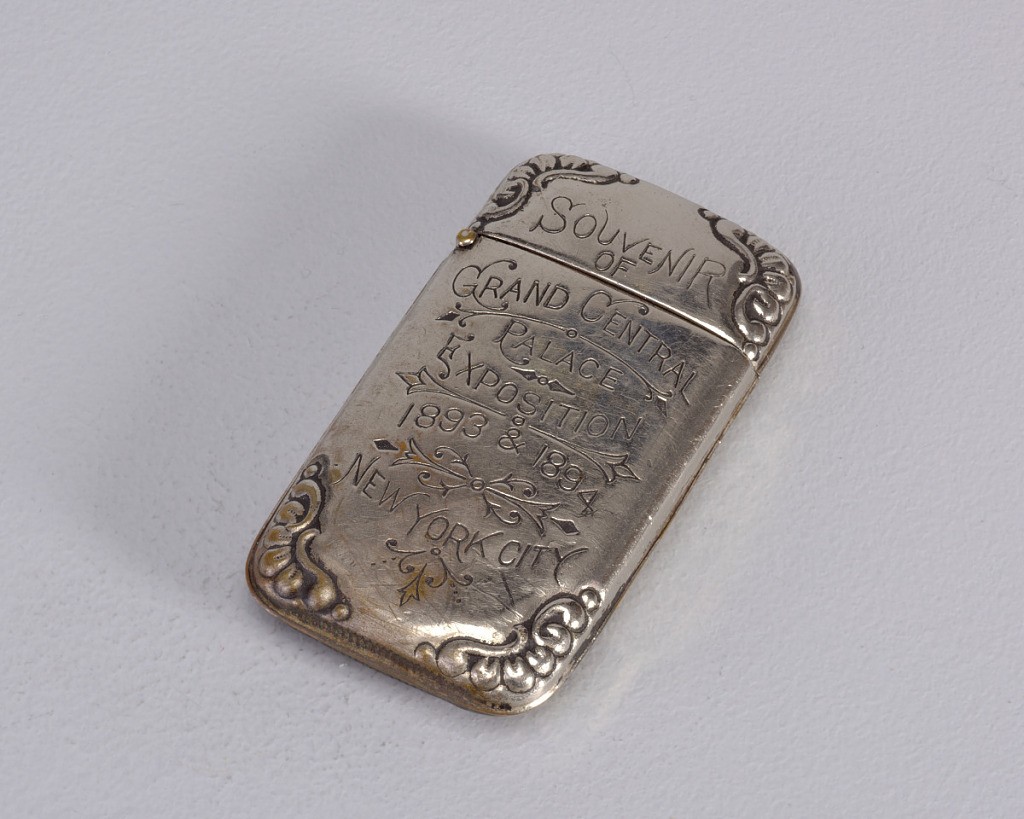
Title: "Grand Central Palace Exposition"
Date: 1893–94
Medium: Plated brass
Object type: Matchsafe
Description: Oblong, with rounded and raised decoration at corners, inscribed "Souvenir of Grand Central Palace Exposition 1893 & 1894 New York City," delicate, incised decoration interspersed among text. On reverse is incised image of the American flag. Lid hinged on left. Striker on bottom.